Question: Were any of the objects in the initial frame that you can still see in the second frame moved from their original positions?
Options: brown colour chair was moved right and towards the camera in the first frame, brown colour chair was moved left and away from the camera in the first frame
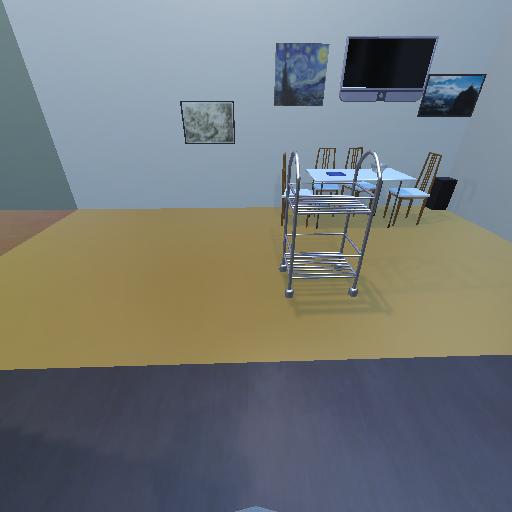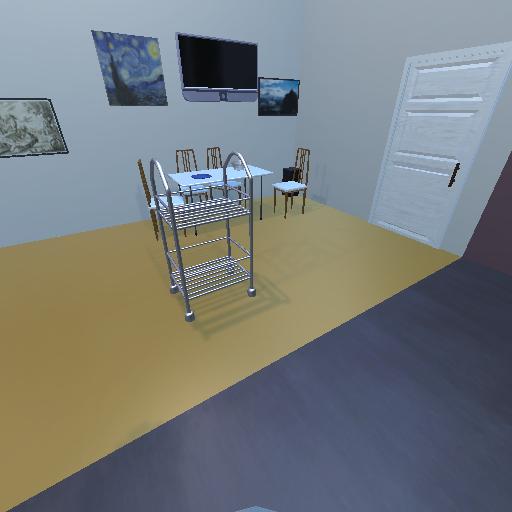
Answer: brown colour chair was moved right and towards the camera in the first frame